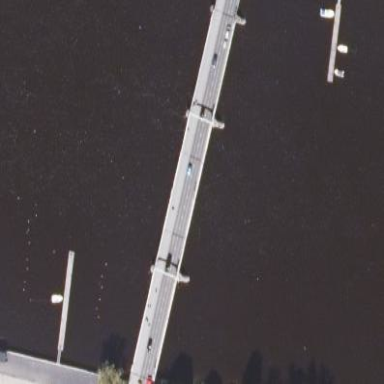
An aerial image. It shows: Man-made bridge.